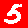
Digit: 5